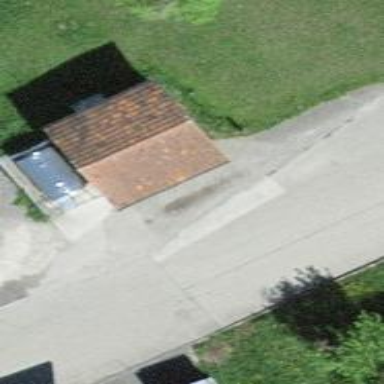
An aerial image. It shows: Industrial building with gabled roof.